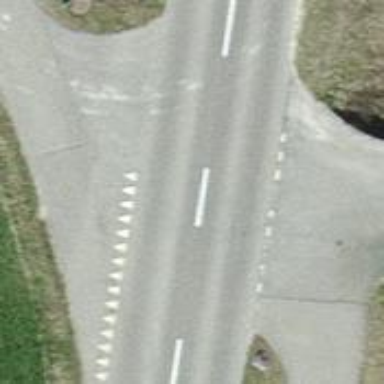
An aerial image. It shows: Road with "give way" sign.